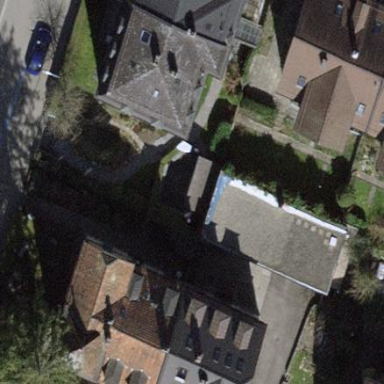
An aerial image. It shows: Group of garages.